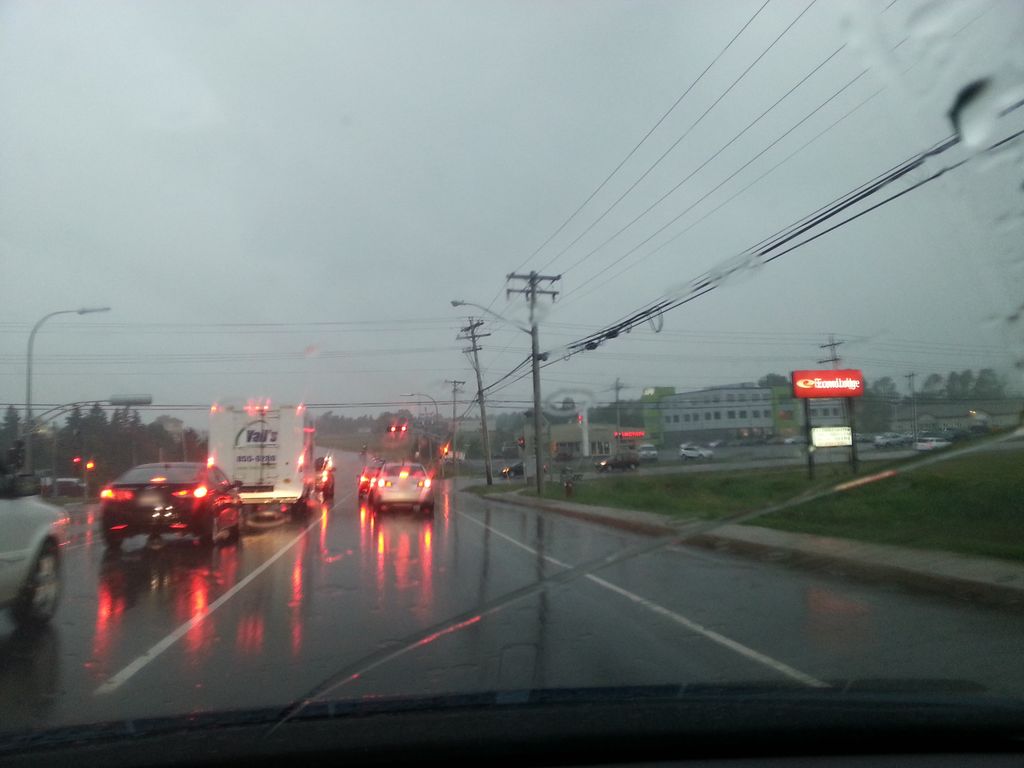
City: charlottetown